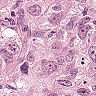
Metastatic tissue present: yes